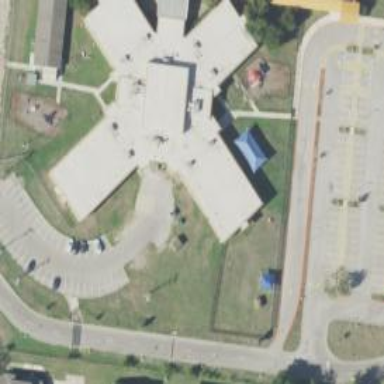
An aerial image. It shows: School.